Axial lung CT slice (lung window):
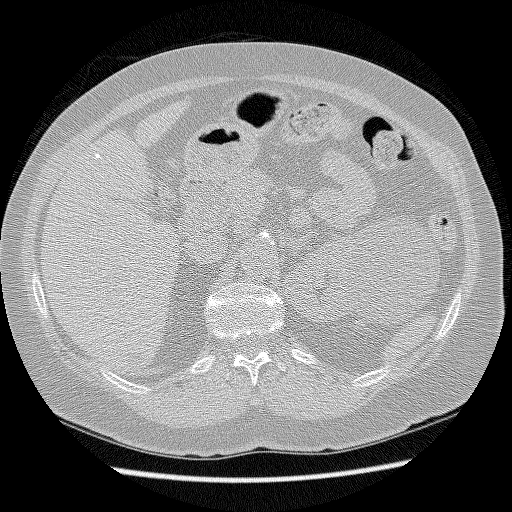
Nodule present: no